Question: I try to define a custom date parser for jquery plugin.
Here is my table :

I've tried to define a custom date parser in my jQuery like this :
'''
<script type="text/javascript" src="{% static 'js/jquery.tablesorter.min.js' %}"></script>
<script type="text/javascript">
$(document).ready(function() {
$('.tablesorter').tablesorter();
// add parser through the tablesorter addParser method
$.tablesorter.addParser({
id: "customDate",
is: function(s) {
return /[0-9]{1,2} [a-zA-Z]+, [0-9]{1,2}:[0-9]{1,2}/.test(s);
//return false
},
format: function(s) {
s = s.replace(/,/,"").replace(/:/," ");
s = s.replace(/January/,1).replace(/February/,2).replace(/March/,3).replace(/April/,4).replace(/May/,5).replace(/June/,6).replace(/Jully/,7).replace(/August/,8).replace(/September/,9).replace(/October/,10).replace(/November/,11).replace(/December/,12);
s = s.split(" ");
s = s[1]*<PHONE>+s[0]*10000+s[2]*100+s[3]
return s
},
type: "numeric"
});
});
</script>
'''
But it doesn't work. It looks like the customDate parser is not called at all.
The Date field is only sorted by the first number (the day of the date).
It's the first time I define a custom parser. I've readed those subject to do it :
<URL>
<URL>
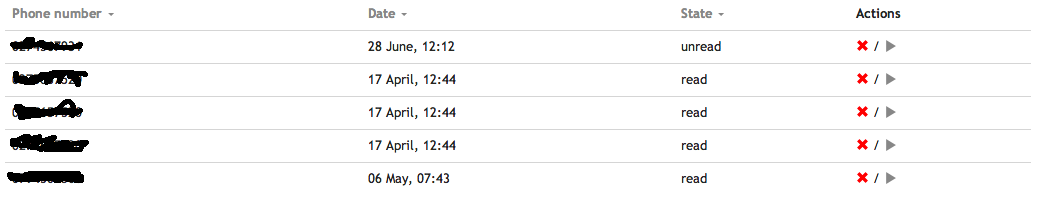
Answer: I fixed it.
My mistake was to use the '$.tablesorter.addParser' inside the '$(document).ready(function()' function...
I just did it this way :
'''
$.tablesorter.addParser({
id: "customDate",
is: function(s) {
return /^[0-9]{1,2} [a-zA-Z]+, [0-9]{1,2}:[0-9]{1,2}$/.test(s);
},
format: function(s) {
s = s.replace(/,/,"").replace(/:/," ");
s = s.replace(/January/,1).replace(/February/,2).replace(/March/,3).replace(/April/,4).replace(/May/,5).replace(/June/,6).replace(/Jully/,7).replace(/August/,8).replace(/September/,9).replace(/October/,10).replace(/November/,11).replace(/December/,12);
s = s.split(" ");
s = s[1]*<PHONE>+s[0]*10000+s[2]*100+s[3];
return s;
},
type: "numeric"
});
$(document).ready(function() {
$('.tablesorter').tablesorter({
headers: {
1: {
sorter:'customDate'
}
}
});
});
'''
and now it's working correctly !